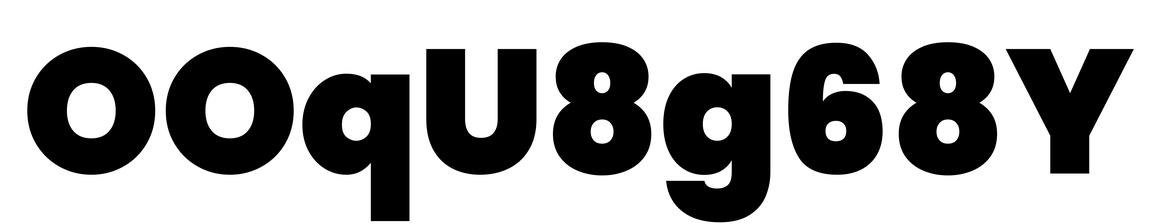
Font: Poppins-Black